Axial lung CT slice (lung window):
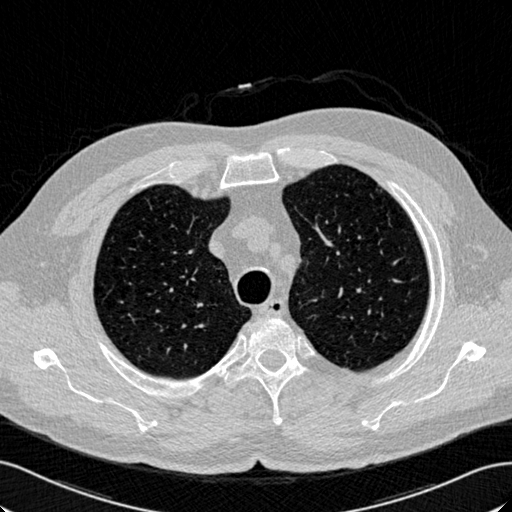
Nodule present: no